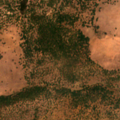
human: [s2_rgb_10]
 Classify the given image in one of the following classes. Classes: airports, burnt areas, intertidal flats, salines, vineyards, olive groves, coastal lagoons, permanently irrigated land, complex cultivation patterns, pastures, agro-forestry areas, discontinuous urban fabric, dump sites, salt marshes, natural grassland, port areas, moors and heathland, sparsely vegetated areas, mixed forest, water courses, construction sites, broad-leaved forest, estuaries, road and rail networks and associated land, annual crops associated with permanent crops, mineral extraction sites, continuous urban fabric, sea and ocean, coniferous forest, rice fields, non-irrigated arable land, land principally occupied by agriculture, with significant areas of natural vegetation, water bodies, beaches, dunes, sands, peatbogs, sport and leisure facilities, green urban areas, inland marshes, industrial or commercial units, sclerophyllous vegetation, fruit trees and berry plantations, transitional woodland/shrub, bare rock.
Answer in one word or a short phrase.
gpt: pastures, agro-forestry areas, broad-leaved forest